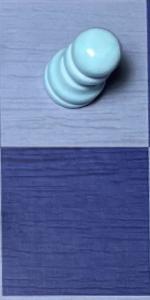
Label: Empty